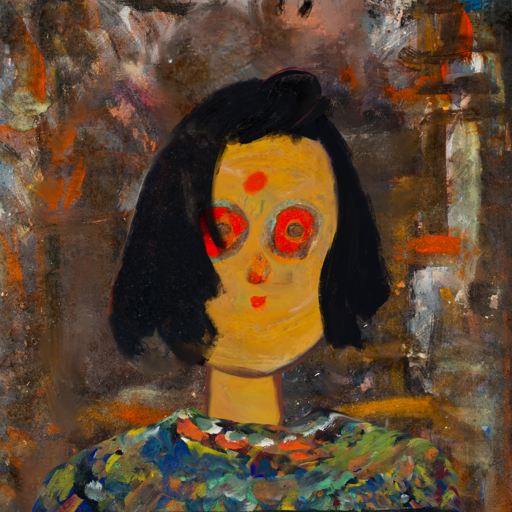
Background: GypsyQueen, Head And Neck Front: After_Raid, Face Front: Sisters, Bust: An_Impression, Hair Front: Mosgoul, Head Accessory: Blank, Second Necklace: Blank, Necklace: Blank, Baby: Blank